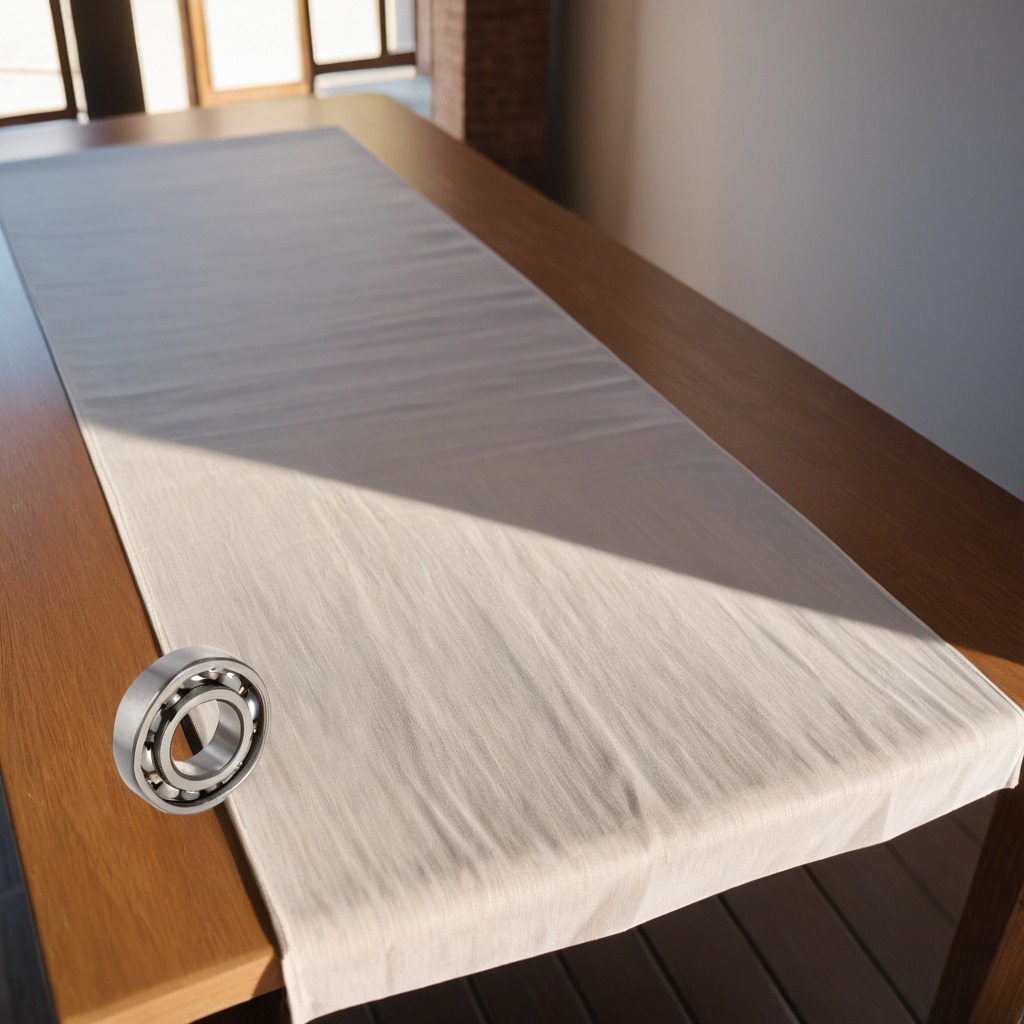
A metal ball bearing lies on a clean wooden table in an outdoor workshop during daytime bright natural light soft shadows worn but beneath the cloth.